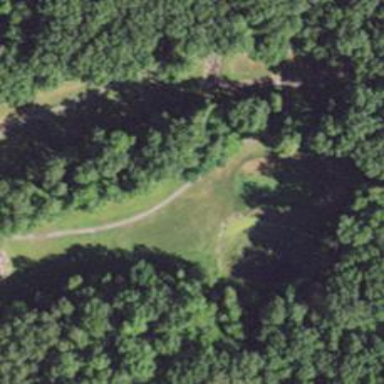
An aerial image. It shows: Path for both road and golf.